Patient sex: F
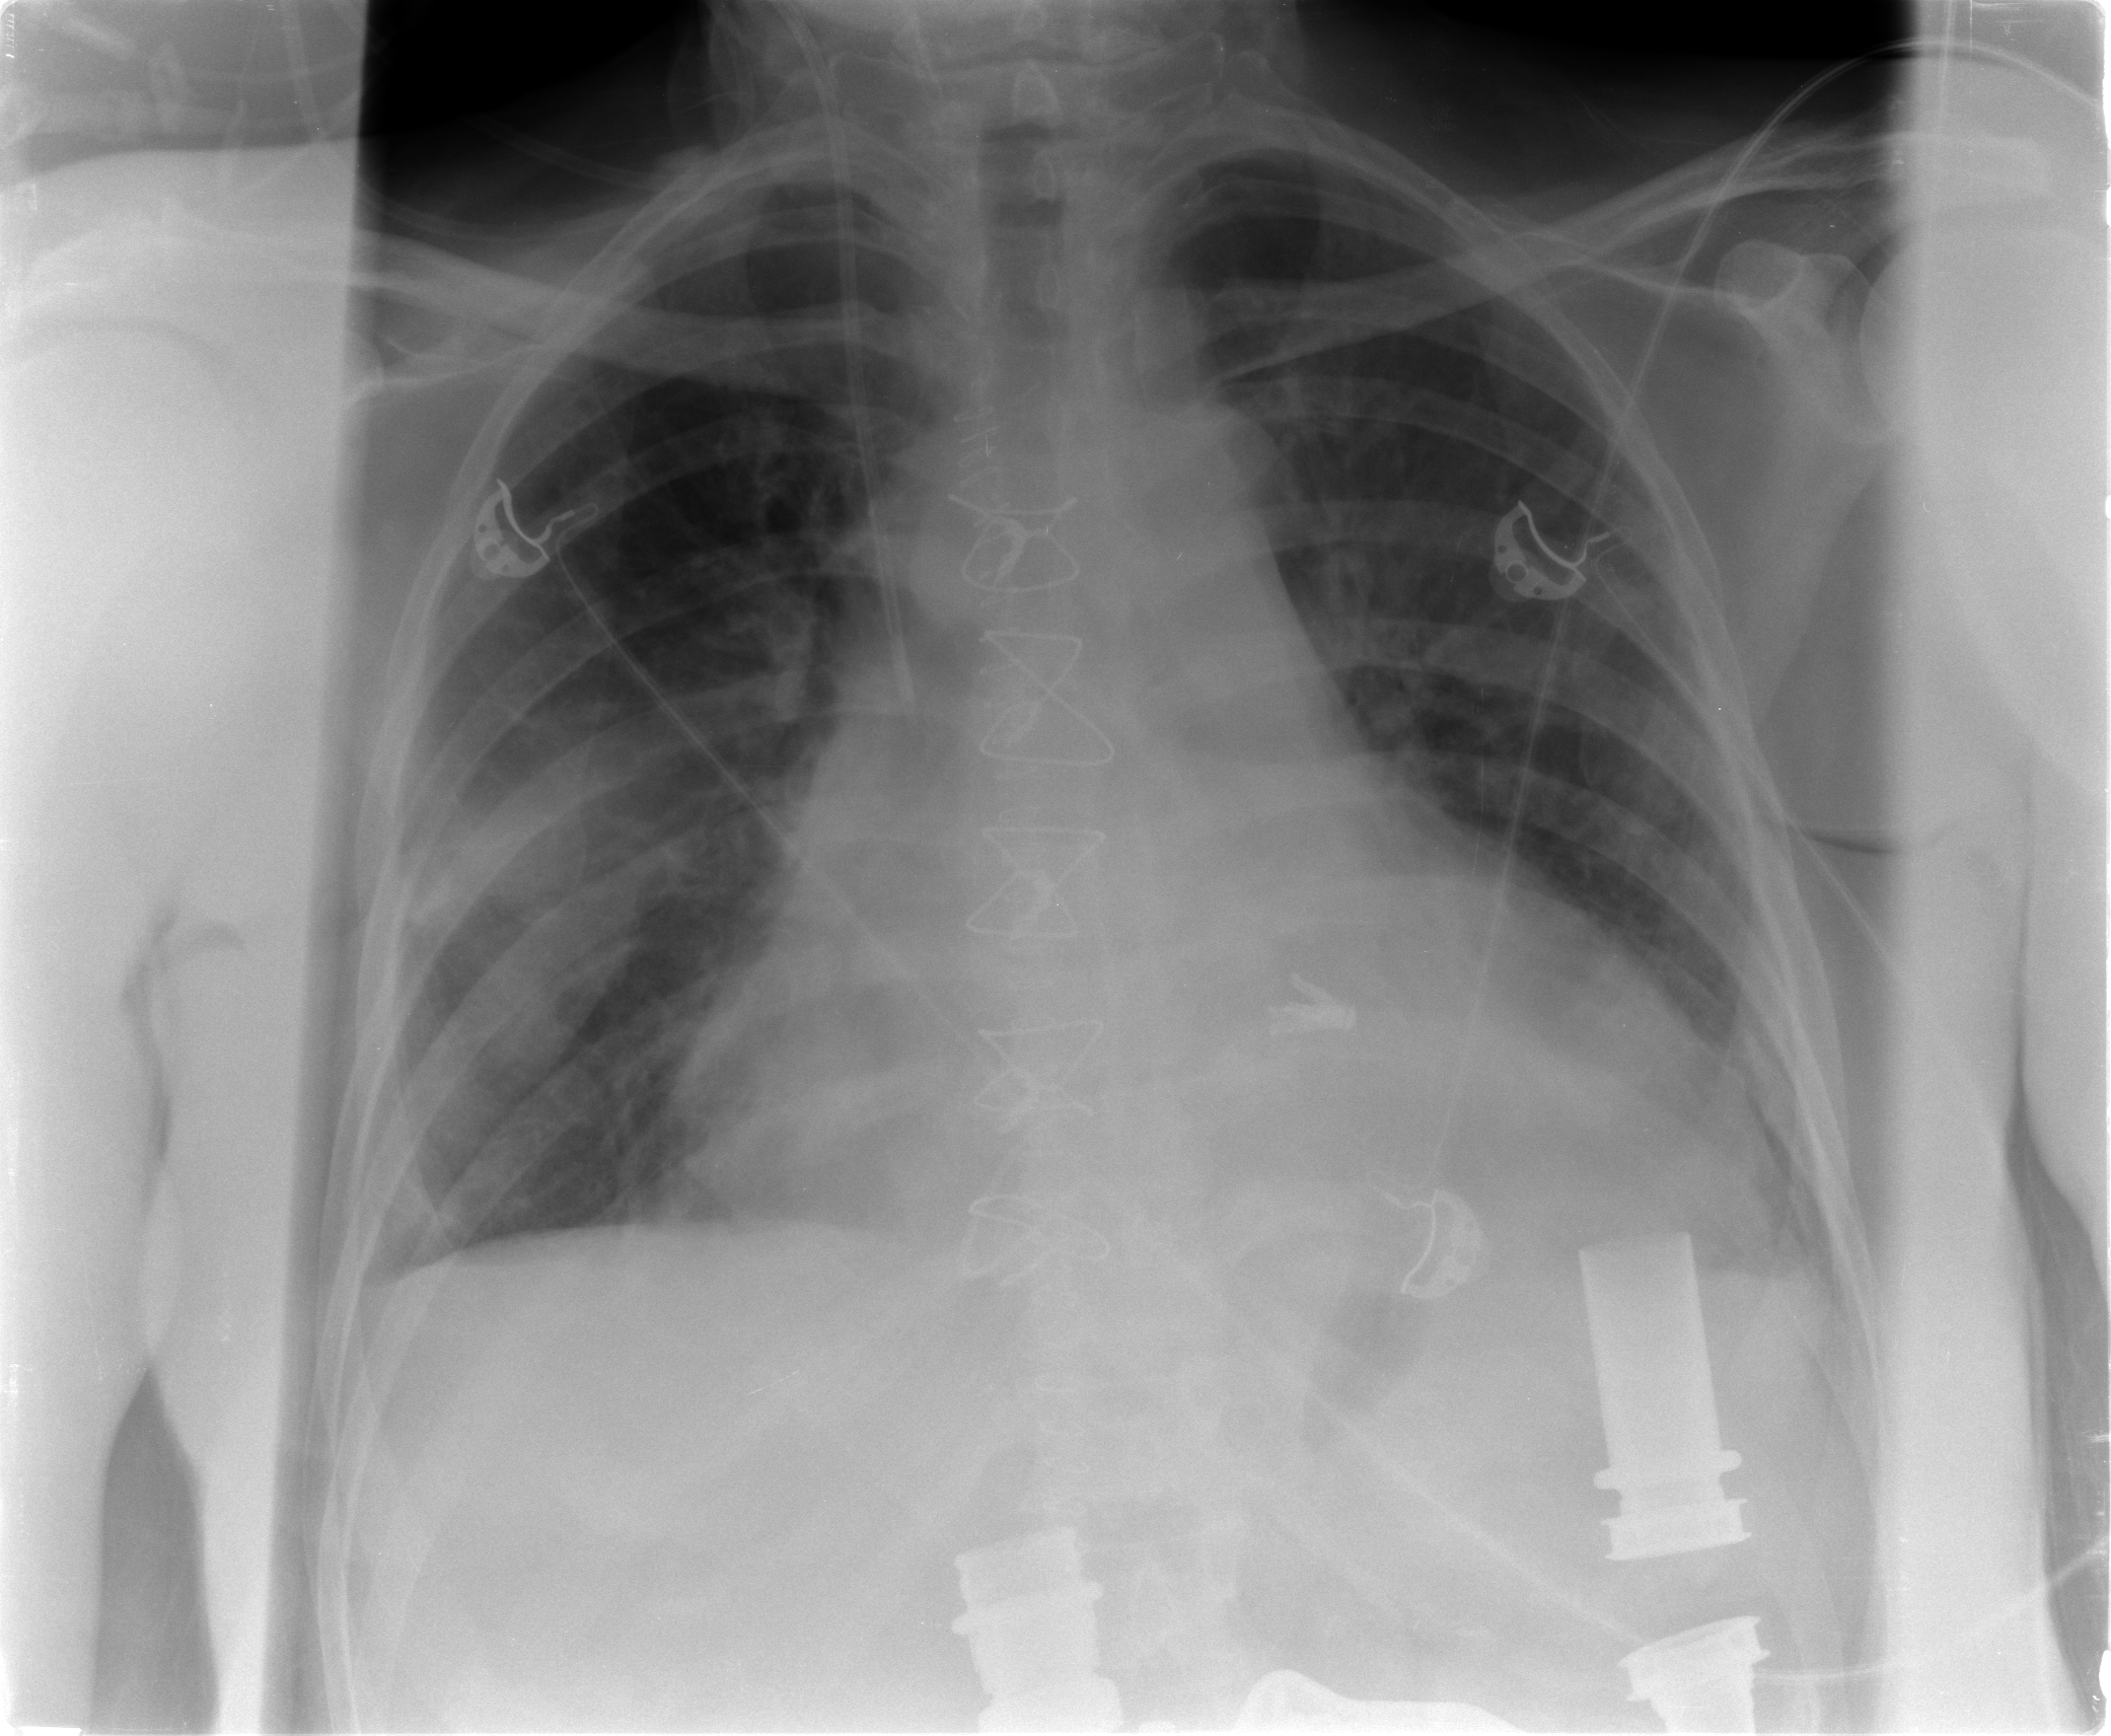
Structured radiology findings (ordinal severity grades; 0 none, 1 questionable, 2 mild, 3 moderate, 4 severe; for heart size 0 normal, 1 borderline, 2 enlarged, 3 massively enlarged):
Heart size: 3
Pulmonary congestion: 2
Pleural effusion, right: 1
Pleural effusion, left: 1
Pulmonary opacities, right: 2
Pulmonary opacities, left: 1
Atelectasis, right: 2
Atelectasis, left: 2